Question:
I run code coverage for the code in eclipse by setting the jvm paramter : -ea, but the statements still show yellow color. and test2 show red, why?
what's more, when I use -ea, if the system assertions(-esa) be enable? It seems that when I use -esa, -ea can't work.
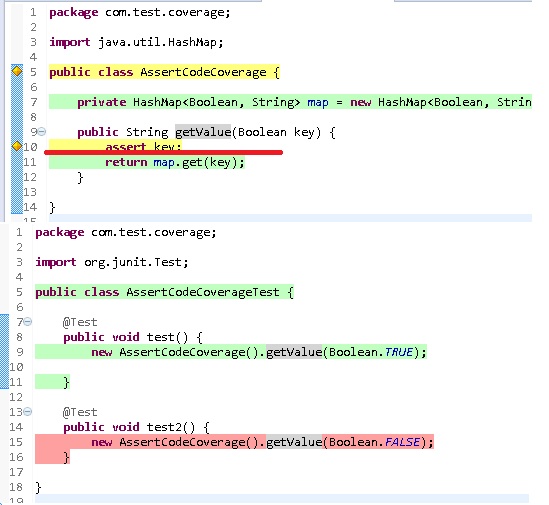
Answer: You never ran it with a null key value, and hence the assertion path was never exercised.
(This point came to me because I ran into the identical problem in about 1980.)